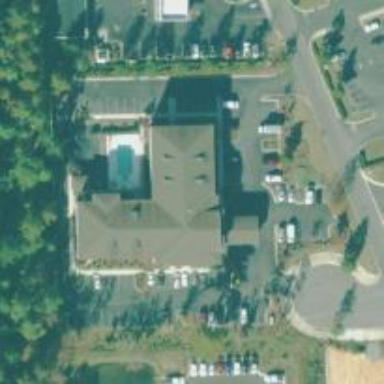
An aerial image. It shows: Hotel building.